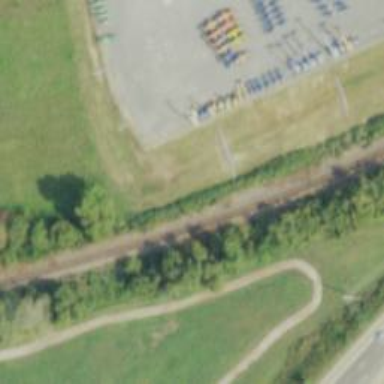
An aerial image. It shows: Railway track.